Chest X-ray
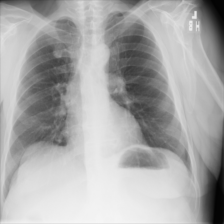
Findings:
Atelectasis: negative
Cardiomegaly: negative
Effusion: negative
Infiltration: negative
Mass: negative
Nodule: negative
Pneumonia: negative
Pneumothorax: negative
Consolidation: negative
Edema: negative
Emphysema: negative
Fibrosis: negative
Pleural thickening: negative
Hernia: negative